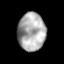
Tissue: prostate
Cell type: T cells
Senescence score: 0.3412
Nuclear area (px): 1024
Mean DAPI intensity: 170.35